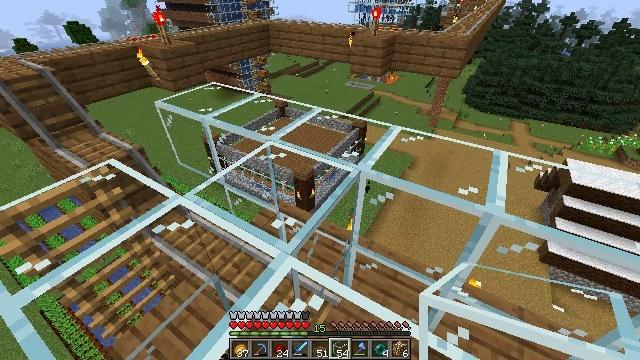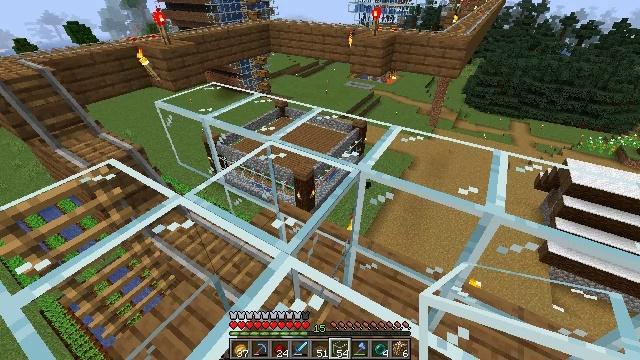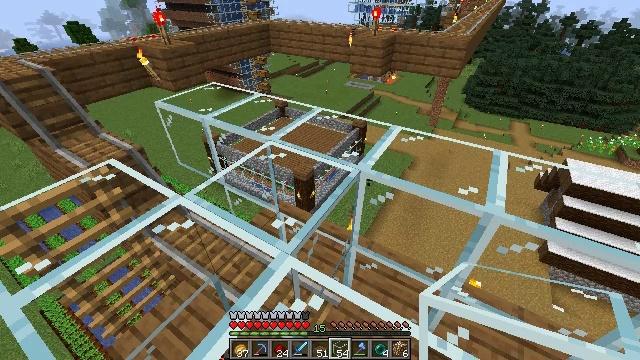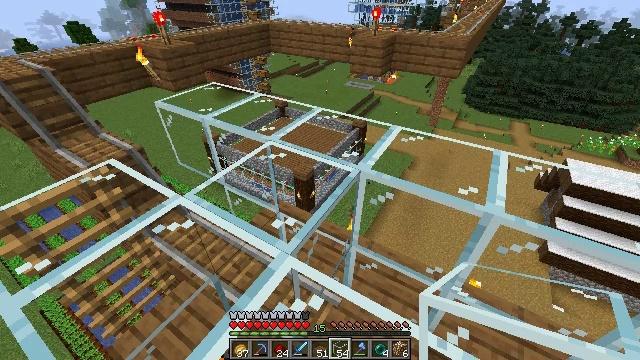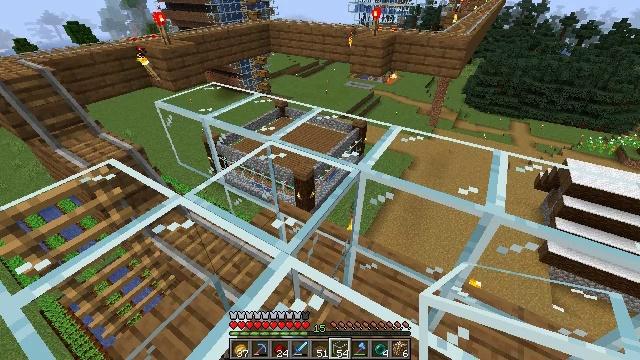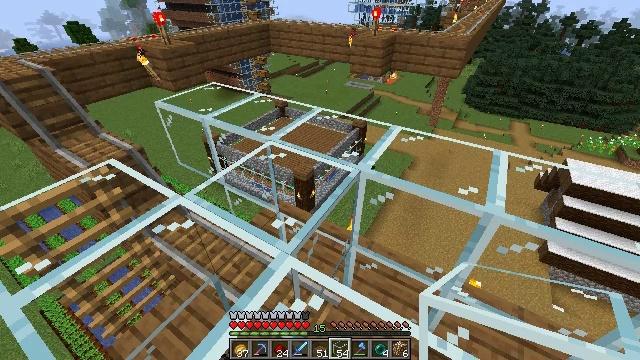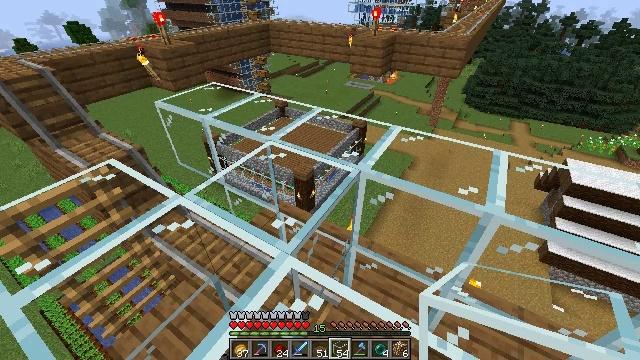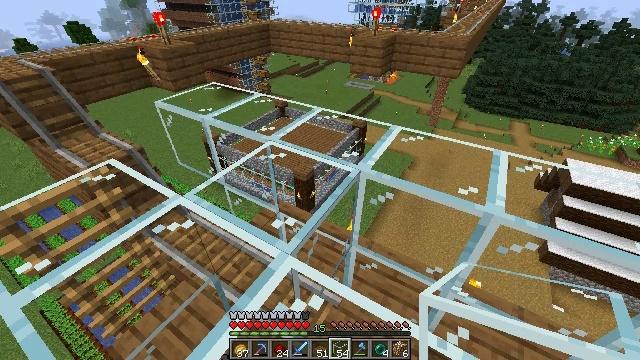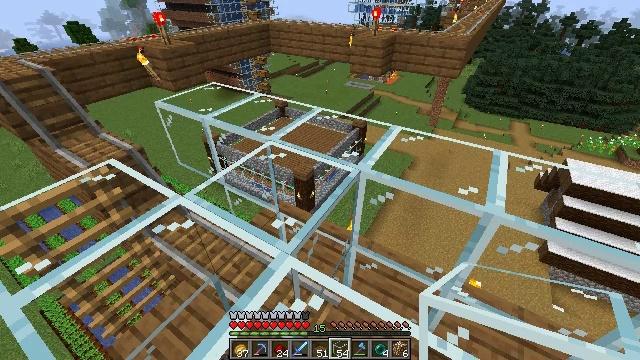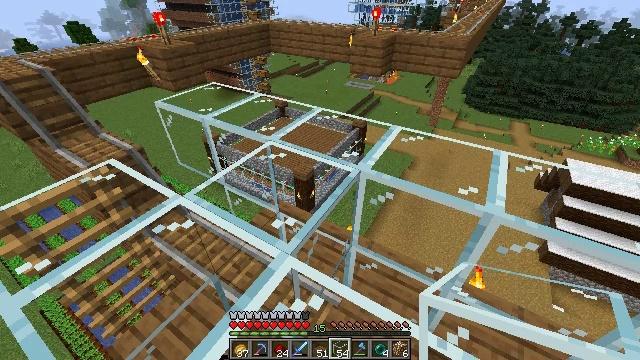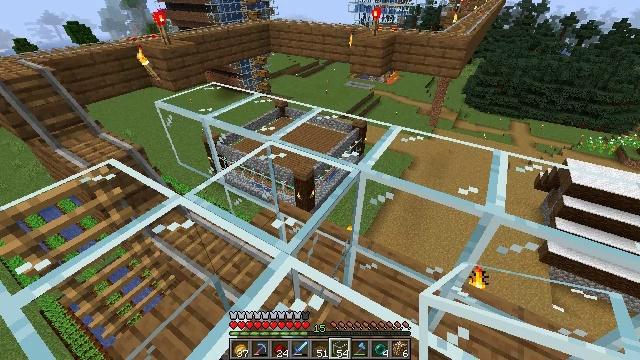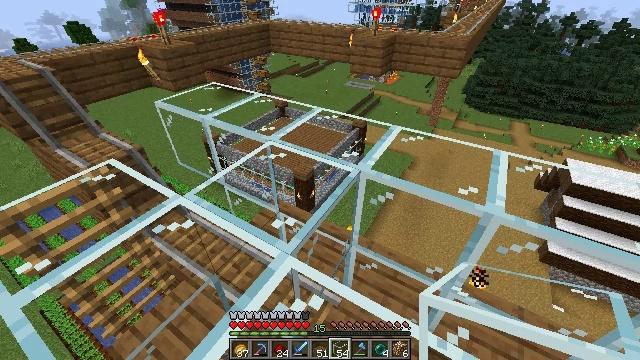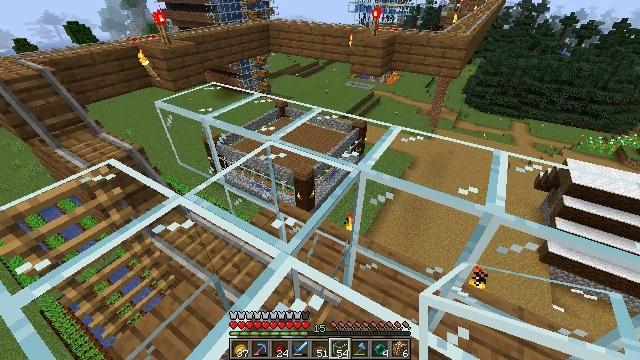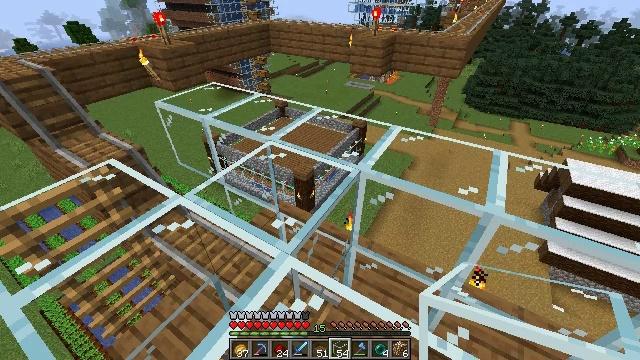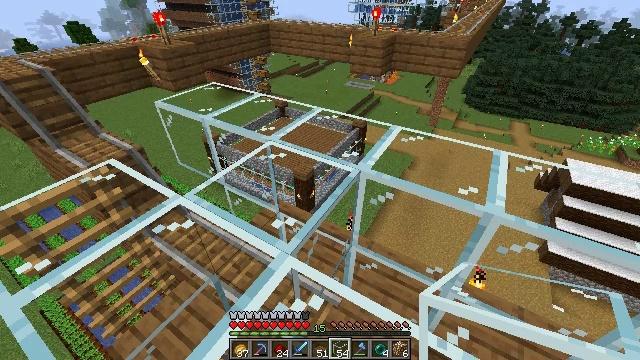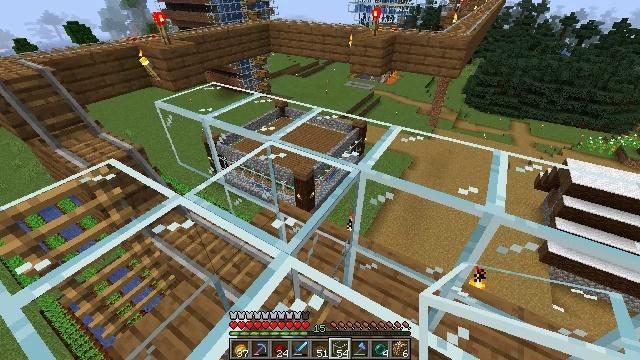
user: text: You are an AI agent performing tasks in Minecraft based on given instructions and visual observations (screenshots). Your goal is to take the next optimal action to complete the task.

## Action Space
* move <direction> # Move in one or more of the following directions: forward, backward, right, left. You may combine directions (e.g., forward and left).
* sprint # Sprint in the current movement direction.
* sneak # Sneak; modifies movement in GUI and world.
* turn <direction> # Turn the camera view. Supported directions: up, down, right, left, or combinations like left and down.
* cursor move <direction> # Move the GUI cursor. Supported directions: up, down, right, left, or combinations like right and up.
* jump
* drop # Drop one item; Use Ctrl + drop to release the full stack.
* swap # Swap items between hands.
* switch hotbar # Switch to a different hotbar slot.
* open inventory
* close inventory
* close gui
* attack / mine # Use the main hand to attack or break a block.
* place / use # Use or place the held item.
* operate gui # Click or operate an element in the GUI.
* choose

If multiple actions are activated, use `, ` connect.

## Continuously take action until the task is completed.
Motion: motion action
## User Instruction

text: Attack the glass to break it.
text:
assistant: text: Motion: sneak
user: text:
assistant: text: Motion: sneak
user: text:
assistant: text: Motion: sneak
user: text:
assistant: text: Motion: sneak
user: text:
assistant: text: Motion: sneak
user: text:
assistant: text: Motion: sneak
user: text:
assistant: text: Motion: sneak
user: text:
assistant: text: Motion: sneak
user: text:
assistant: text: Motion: sneak
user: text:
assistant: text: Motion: sneak
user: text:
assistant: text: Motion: sneak
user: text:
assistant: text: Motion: sneak
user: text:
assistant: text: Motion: sneak
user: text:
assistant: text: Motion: sneak
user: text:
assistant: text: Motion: sneak
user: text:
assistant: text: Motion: sneak, turn right
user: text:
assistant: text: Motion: sneak, turn right
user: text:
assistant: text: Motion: sneak, turn right
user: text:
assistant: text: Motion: sneak, turn right and up
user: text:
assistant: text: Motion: sneak, turn right and up
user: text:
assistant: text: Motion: sneak
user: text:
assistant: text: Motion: sneak, turn right
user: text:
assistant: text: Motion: sneak, turn right
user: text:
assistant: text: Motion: sneak, turn right
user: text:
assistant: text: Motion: sneak
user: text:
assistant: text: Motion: sneak, turn left
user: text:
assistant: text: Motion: sneak, turn left
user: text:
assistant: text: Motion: sneak, turn left
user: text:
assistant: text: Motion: sneak, turn left
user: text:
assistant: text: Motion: sneak, turn left